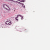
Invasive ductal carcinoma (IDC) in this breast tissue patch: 0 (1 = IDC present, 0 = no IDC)